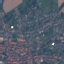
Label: Residential